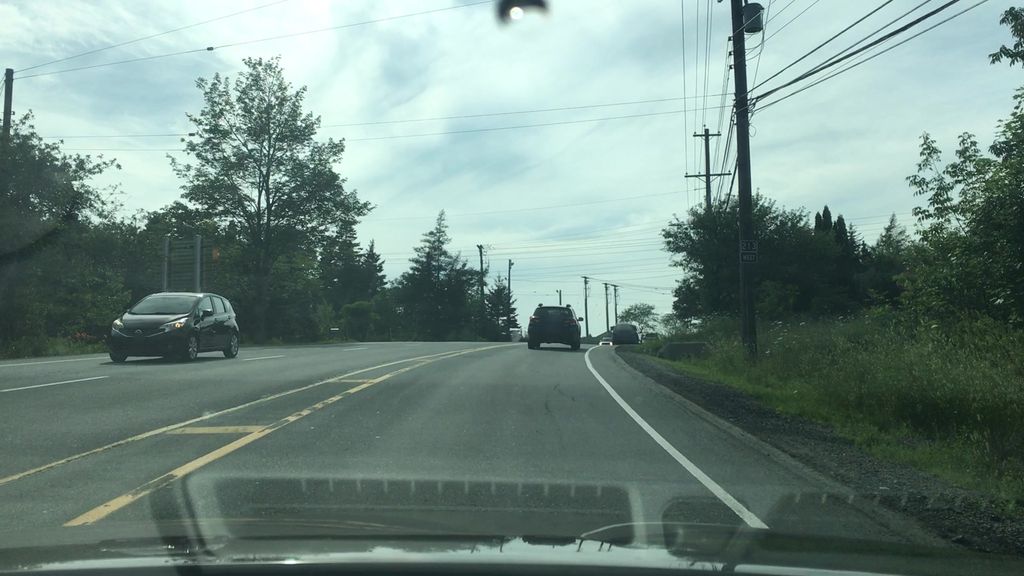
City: halifax